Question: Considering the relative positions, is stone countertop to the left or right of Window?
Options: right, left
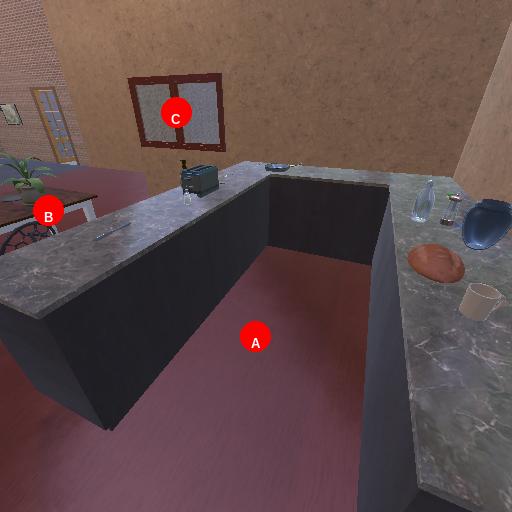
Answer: right